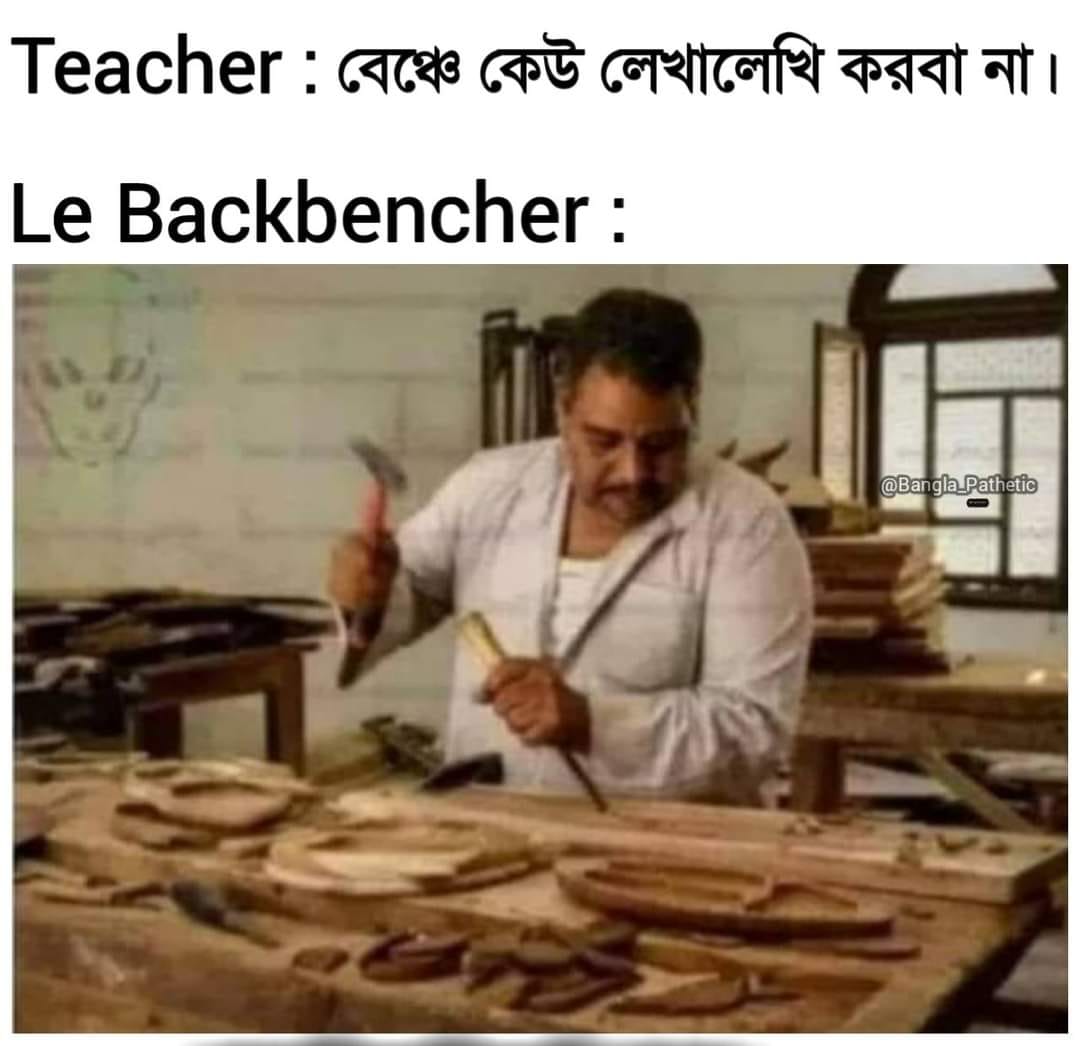
Caption: Teacher :  বেঞ্চে কেউ লেখালেখি করবা না ।         Le Backbencher :
Label: non-hate